Chest X-ray:
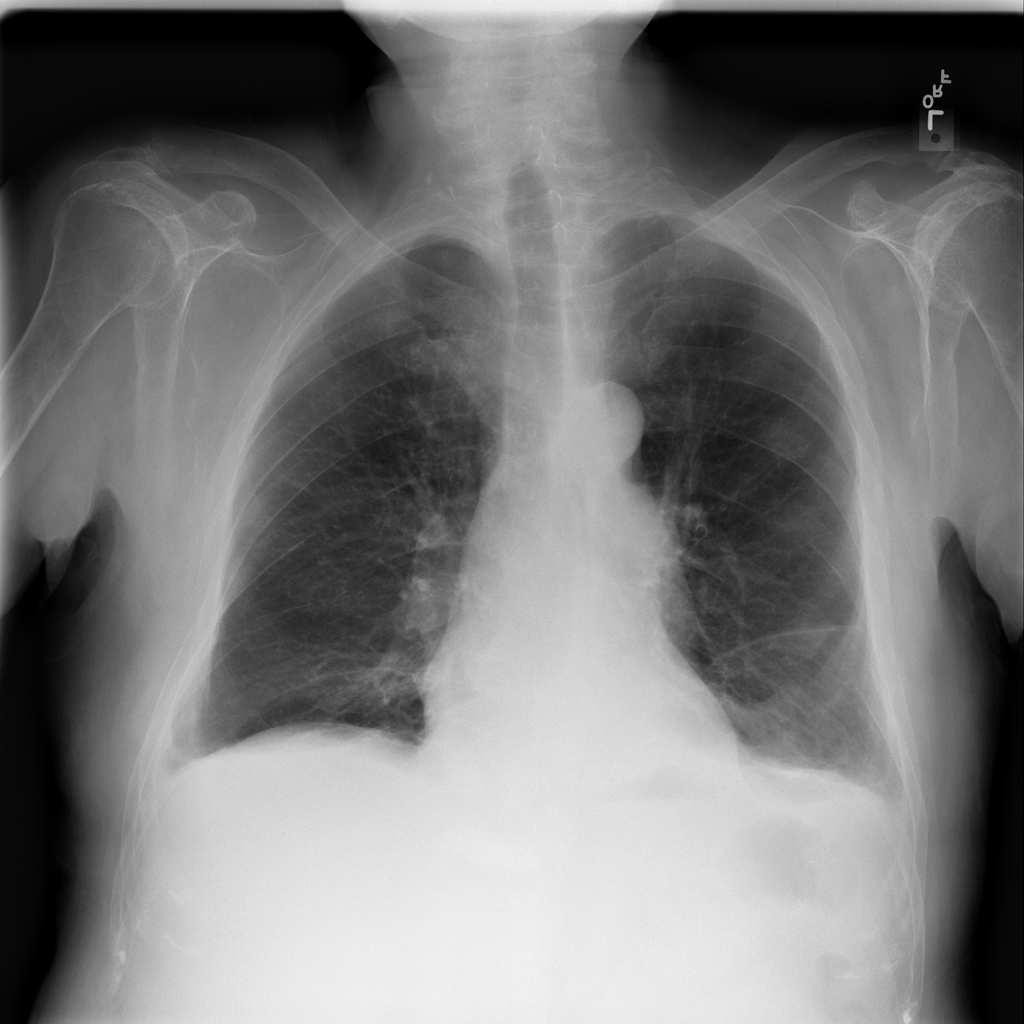
Findings: Effusion, Consolidation
No abnormal finding: no